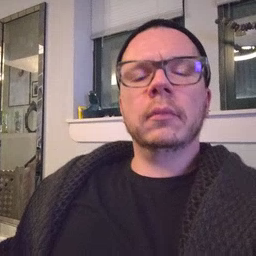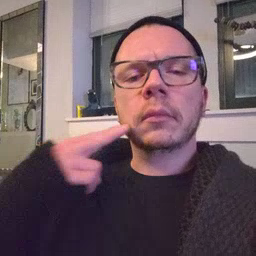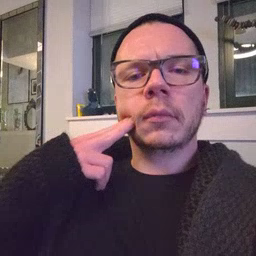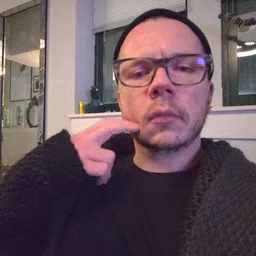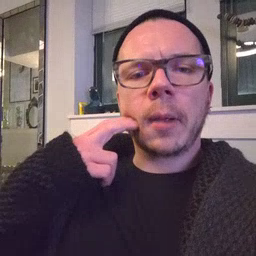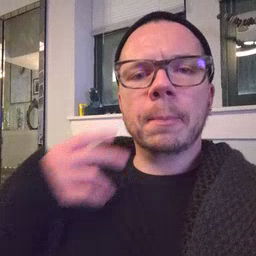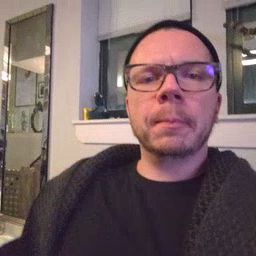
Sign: gum